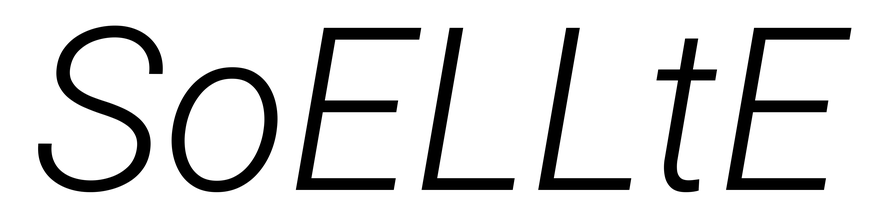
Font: Roboto-Italic_Light_Italic